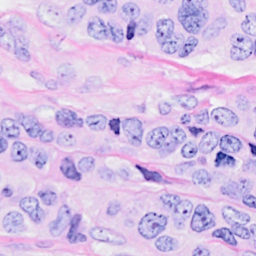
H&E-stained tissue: Breast